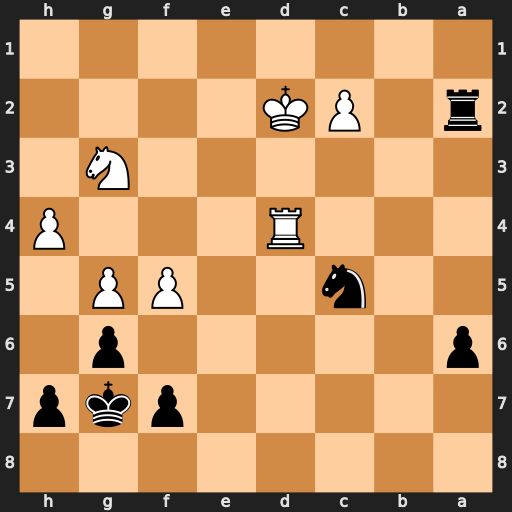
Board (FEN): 8/5pkp/p5p1/2n2PP1/3R3P/6N1/r1PK4/8
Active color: b
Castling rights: -
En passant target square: -
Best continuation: Nb3+ Kc3 Nxd4